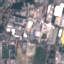
Land use / land cover class: Industrial